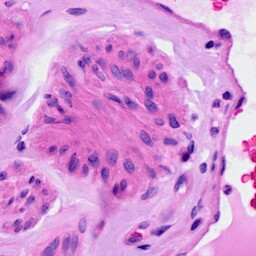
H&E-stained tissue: Ovarian